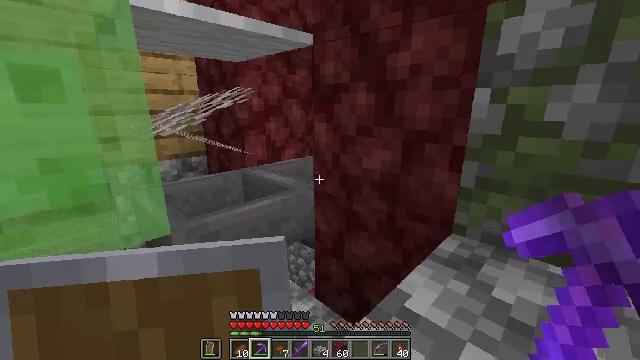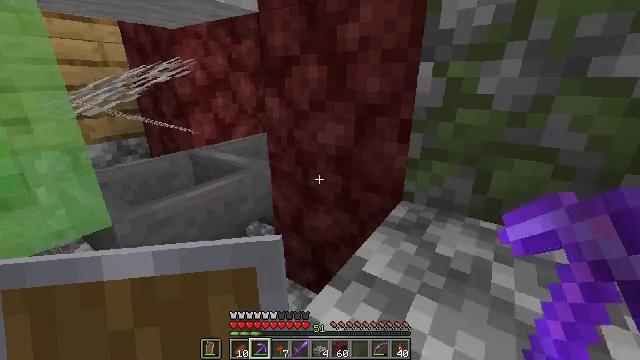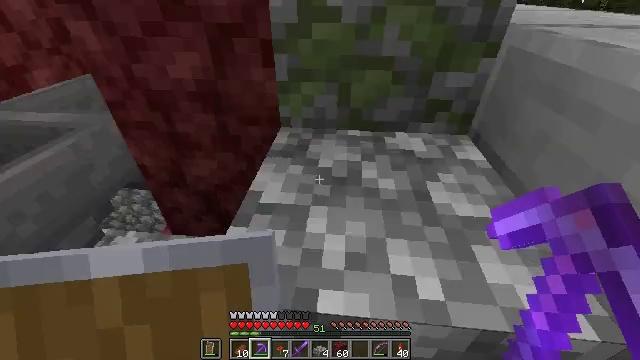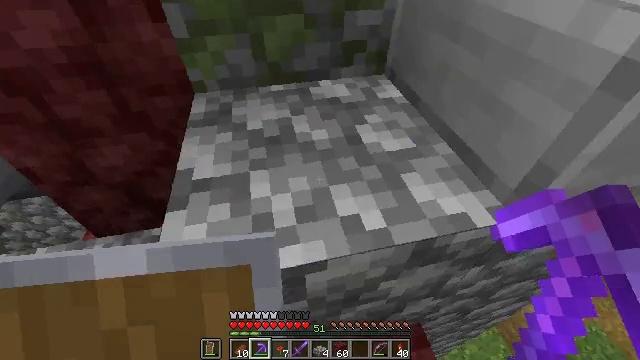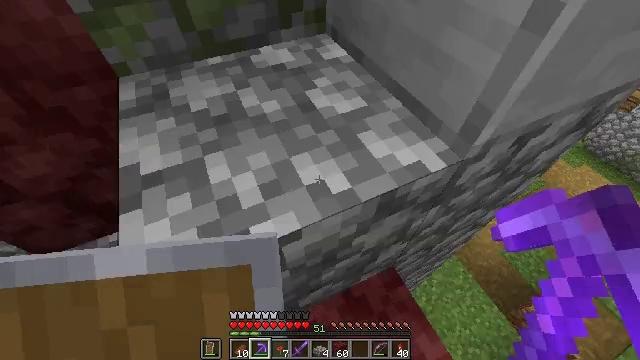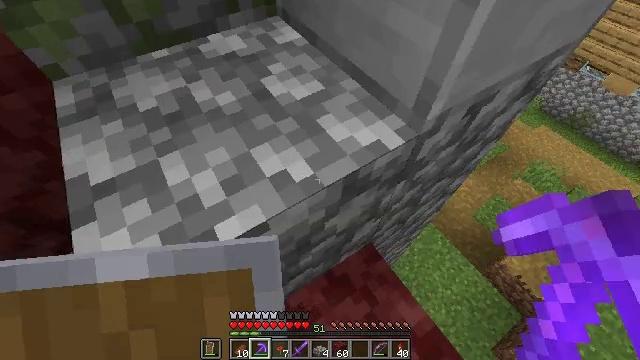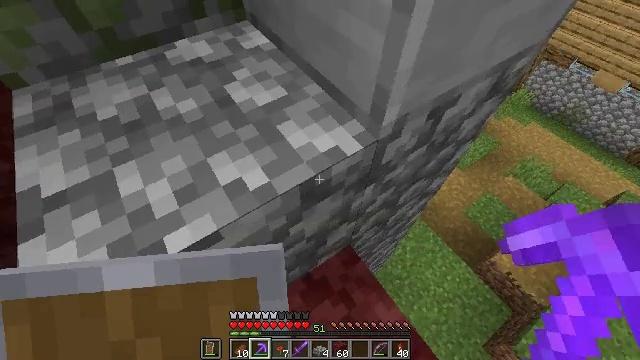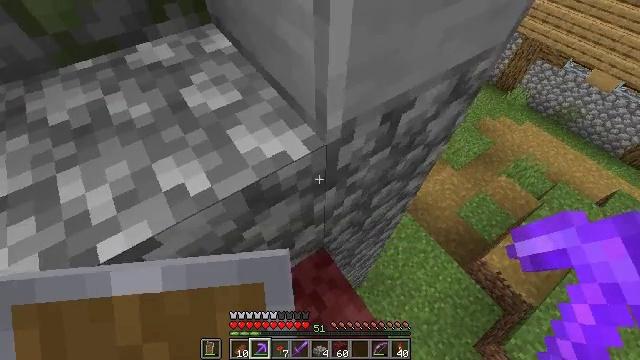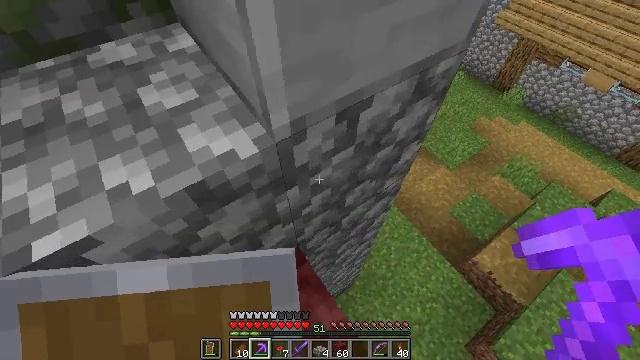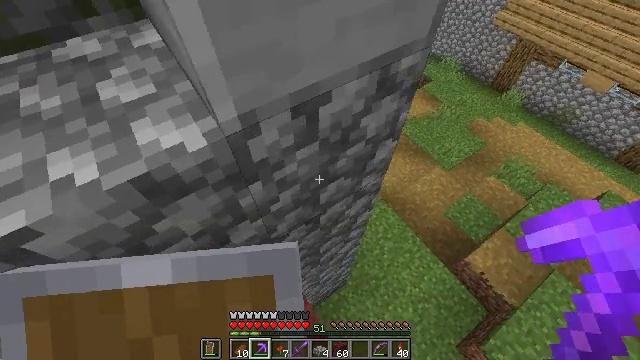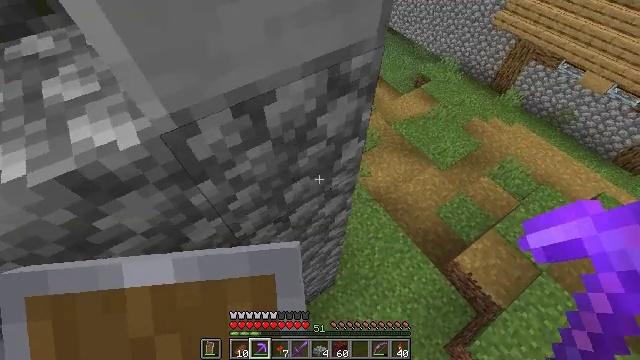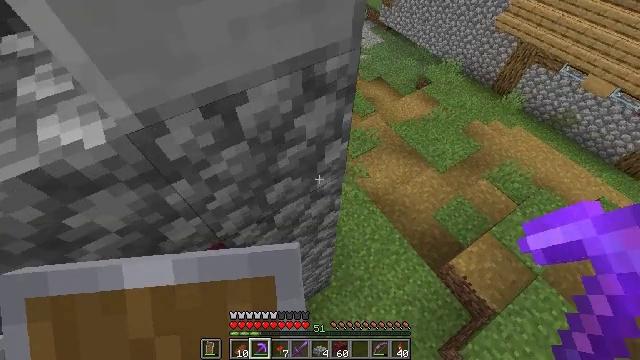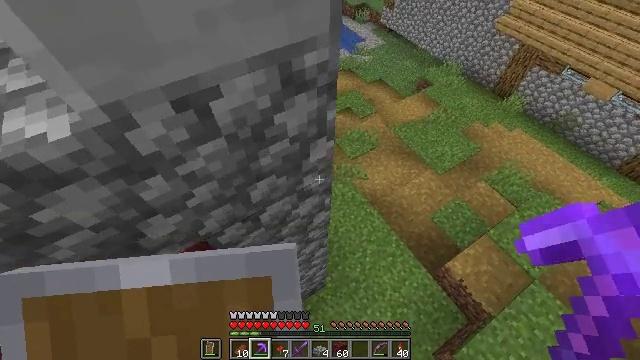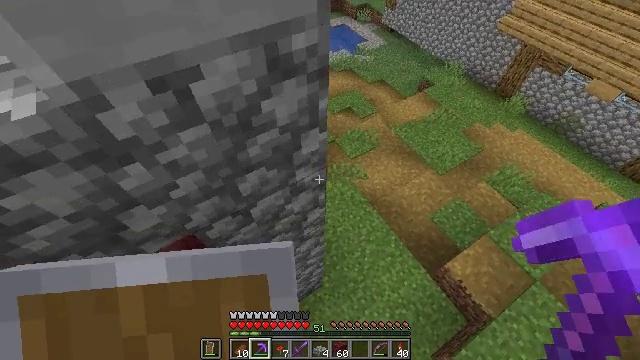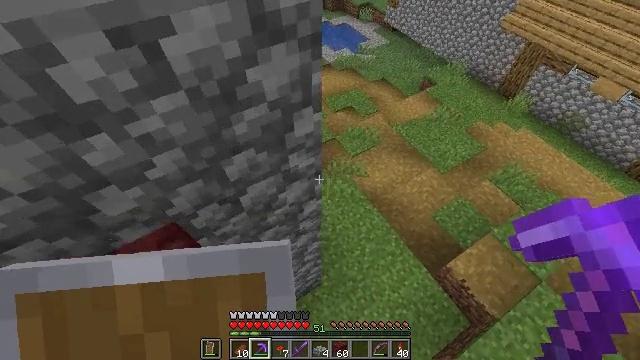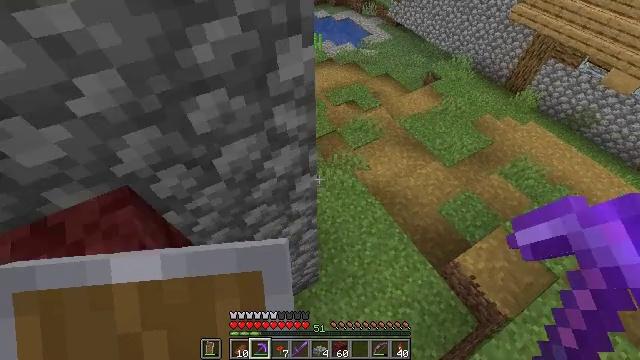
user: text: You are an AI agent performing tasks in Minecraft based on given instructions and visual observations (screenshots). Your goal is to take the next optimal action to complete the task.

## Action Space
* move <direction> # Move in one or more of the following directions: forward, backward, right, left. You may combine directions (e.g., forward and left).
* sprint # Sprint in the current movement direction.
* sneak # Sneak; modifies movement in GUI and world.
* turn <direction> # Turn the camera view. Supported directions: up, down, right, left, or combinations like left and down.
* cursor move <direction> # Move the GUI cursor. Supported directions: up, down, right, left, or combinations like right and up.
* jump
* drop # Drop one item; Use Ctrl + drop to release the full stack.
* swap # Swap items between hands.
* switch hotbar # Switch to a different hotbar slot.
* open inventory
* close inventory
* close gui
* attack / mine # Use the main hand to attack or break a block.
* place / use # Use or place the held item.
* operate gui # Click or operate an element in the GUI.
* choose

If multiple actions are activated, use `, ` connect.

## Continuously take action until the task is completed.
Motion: motion action
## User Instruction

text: Create gold nugget from gold ingot.
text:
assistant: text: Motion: turn right and down
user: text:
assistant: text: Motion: turn right and down
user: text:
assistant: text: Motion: turn right and down
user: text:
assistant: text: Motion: turn right and down
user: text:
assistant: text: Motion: move right, turn right and down
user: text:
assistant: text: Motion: move right, turn right
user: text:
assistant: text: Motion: move right
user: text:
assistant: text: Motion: move right
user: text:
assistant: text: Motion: move right
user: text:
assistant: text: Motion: move right
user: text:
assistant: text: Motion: no_op
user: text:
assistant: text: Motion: no_op
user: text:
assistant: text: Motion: no_op
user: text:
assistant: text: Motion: no_op
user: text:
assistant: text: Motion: move forward
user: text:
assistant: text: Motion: move forward
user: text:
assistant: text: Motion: move forward and move right, jump
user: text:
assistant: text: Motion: move forward and move right, jump
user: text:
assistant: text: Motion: move forward and move right, jump
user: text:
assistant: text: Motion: move forward and move right
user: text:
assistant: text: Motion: move forward and move right, jump
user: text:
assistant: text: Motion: move forward, jump
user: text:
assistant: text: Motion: move forward, turn up, jump
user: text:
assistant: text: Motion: move forward, turn left and up, jump
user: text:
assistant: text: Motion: move forward, turn left and up
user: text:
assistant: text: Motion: move forward, turn left and up
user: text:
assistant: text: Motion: move forward, turn left and up
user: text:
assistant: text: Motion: move forward, turn up
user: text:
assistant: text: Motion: move forward, turn up
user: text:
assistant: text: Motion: move forward, turn left and up